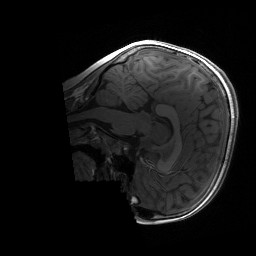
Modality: T1w
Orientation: sagittal
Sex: female
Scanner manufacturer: siemens
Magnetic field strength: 3 T
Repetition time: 1.9 s
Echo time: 0.00243 s